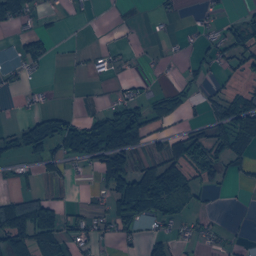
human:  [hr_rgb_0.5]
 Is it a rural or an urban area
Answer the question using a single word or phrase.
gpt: rural

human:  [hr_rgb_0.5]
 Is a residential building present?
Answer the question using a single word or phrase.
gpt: yes

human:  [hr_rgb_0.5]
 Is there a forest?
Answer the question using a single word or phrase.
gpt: yes

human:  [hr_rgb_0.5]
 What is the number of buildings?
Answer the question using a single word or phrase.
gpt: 268

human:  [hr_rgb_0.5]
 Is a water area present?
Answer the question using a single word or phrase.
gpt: yes

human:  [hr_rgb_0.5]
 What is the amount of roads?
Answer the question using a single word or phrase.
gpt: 142

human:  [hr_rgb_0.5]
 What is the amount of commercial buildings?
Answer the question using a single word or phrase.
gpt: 6

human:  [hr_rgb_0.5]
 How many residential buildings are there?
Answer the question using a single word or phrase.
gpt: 253

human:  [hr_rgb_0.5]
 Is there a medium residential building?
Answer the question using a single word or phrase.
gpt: yes

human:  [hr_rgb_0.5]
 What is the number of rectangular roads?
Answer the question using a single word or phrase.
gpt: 0

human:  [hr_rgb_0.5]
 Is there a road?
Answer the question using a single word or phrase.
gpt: yes

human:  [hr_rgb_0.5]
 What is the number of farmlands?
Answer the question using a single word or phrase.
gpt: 77

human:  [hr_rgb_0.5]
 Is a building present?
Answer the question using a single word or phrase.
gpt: yes

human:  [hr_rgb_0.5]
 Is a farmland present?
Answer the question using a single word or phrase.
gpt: yes

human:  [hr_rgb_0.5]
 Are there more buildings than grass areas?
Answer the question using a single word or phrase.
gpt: yes

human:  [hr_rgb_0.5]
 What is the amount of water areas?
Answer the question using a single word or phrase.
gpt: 29

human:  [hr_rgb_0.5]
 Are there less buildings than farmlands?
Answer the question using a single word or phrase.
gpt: no

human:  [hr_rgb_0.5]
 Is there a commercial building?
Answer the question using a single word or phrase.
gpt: yes

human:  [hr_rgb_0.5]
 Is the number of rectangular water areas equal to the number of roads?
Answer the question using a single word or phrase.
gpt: no

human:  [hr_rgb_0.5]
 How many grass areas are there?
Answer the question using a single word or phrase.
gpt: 236

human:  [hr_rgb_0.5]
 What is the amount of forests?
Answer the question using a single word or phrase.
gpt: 139

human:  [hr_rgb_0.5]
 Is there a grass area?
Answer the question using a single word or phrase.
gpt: yes

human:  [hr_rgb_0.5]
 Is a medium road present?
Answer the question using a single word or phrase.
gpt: no

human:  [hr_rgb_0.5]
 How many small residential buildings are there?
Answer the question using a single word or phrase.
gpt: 240

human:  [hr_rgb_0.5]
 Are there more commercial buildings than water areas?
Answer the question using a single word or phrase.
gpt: no

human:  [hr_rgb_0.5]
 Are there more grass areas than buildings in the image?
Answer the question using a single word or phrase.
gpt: yes

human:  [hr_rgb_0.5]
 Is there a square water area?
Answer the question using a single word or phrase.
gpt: yes

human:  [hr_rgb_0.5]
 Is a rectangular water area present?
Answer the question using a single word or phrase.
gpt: yes

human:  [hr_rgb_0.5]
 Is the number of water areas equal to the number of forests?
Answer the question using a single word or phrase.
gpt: no

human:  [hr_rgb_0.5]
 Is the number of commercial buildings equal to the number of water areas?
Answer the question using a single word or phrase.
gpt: no

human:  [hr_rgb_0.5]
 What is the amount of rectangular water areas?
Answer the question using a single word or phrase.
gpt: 13

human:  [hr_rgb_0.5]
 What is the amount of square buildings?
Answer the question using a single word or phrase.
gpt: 2

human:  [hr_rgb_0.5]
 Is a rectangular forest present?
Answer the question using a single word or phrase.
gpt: yes

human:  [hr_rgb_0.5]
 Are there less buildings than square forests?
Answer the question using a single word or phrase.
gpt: no

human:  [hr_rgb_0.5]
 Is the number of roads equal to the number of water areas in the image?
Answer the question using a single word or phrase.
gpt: no

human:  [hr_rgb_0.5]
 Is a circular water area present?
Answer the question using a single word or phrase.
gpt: yes

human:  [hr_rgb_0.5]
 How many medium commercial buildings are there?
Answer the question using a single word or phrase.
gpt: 0

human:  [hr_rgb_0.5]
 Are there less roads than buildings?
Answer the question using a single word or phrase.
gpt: yes

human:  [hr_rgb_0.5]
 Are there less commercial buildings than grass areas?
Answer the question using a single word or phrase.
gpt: yes

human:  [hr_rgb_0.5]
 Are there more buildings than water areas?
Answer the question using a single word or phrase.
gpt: yes

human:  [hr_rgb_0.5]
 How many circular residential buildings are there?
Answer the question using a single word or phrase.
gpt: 2

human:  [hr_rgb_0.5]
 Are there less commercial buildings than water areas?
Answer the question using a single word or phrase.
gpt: yes

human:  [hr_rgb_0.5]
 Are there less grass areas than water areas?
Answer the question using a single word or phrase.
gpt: no

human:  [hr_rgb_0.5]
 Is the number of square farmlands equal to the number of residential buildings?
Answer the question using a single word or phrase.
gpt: no

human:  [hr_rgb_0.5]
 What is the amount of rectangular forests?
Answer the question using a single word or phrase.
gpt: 168

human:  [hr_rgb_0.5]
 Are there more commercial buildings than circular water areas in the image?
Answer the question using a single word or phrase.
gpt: no

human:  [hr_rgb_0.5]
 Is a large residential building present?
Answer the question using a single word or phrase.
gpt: no

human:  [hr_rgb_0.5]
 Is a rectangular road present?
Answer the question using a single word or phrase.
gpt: no

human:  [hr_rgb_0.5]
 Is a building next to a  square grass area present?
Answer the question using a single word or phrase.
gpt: no

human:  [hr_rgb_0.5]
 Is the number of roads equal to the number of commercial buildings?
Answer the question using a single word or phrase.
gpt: no

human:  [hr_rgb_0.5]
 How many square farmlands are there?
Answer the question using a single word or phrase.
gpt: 0

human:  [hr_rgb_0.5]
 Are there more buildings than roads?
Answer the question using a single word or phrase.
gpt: yes

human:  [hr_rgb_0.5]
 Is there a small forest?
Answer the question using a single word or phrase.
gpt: yes

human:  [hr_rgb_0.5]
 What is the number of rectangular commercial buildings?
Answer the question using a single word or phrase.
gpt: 5

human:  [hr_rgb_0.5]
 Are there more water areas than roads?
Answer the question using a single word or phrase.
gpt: no

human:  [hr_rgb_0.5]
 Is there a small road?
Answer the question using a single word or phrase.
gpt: yes

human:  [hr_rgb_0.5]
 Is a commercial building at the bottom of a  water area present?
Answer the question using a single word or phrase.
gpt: yes

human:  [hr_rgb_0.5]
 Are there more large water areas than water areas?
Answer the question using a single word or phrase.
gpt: no

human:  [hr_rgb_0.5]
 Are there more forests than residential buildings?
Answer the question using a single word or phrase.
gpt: no

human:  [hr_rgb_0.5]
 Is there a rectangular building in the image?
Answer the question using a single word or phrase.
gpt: yes

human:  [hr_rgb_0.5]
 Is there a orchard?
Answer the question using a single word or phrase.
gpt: yes

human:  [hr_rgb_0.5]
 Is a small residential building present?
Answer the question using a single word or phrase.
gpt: yes

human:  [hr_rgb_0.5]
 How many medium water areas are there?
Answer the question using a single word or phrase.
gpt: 6

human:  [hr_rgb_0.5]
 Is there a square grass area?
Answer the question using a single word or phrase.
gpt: no